Question: I am just wondering how to rotate a rectangle image with paintComponent() method of JLabel component and set its new width and height correctly?
I tried to rotate (see attached image) and the image scale becomes bigger but the JLabel scale keeps the same what makes image be out of JLabel bounds or something :S So my question is how to set image new width and height to component dynamically in a more optimal way?

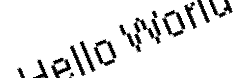
Answer: OK I tried the sample showed me. Thanks, David, you pointed me to right direction. I think it is <URL> to lean back on.
'''
public static BufferedImage rotateImage(Image image, int angle)
{
double sin = Math.abs(Math.sin(angle));
double cos = Math.abs(Math.cos(angle));
int originalWidth = image.getWidth(null);
int originalHeight = image.getHeight(null);
int newWidth = (int) Math.floor(originalWidth * cos + originalHeight * sin);
int newHeight = (int) Math.floor(originalHeight * cos + originalWidth * sin);
BufferedImage rotatedBI = new BufferedImage(newWidth, newHeight, BufferedImage.TRANSLUCENT);
Graphics2D g2d = rotatedBI.createGraphics();
g2d.setRenderingHint(RenderingHints.KEY_ANTIALIASING, RenderingHints.VALUE_ANTIALIAS_ON);
g2d.translate((newWidth - originalWidth) / 2, (newHeight - originalHeight) / 2);
g2d.rotate(angle, originalWidth / 2, originalHeight / 2);
g2d.drawImage(image, 0, 0, null);
g2d.dispose();
return rotatedBI;
}
'''
<URL>
I tested the snippet and the result image + its component's scale were really dynamic changed.
For example here is my version of an image rotated in 45 degrees angle

... As I could find (on blue background) its width is not totally fit to surround white image ... Actually I was looking for some kind of but I couldn't find it :( so I had to dig deeper to the problem and at least figure out how to and ...
OK, as a reault of my research, I tried to write some kind of my rotate code adaptation. Here it is :
'''
public static void rotateImage(Graphics g, Image image,int tilt,JComponent component)
{
// create the transform, note that the transformations happen
// in reversed order (so check them backwards)
AffineTransform at = new AffineTransform();
//5. modify component scale ...
double sin = Math.abs(Math.sin(Math.toRadians(tilt)));
double cos = Math.abs(Math.cos(Math.toRadians(tilt)));
int w=image.getWidth(null);
int h=image.getHeight(null);
int newW=(int) Math.floor(w * cos + h * sin);
int newH=(int) Math.floor(h * cos + w * sin);
component.setSize(newW, newH);
int width=component.getWidth();
int height=component.getHeight();
// 4. translate it to the center of the component
at.translate(width / 2, height / 2);
// 3. do the actual rotation
at.rotate(Math.toRadians(tilt));
// 2. just a scale because this image is big
// at.scale(1, 1);
// 1. translate the object so that you rotate it around the
// center (easier :))
at.translate(-image.getWidth(null)/2, -image.getHeight(null)/2);
// draw the image
((Graphics2D) g).drawImage(image, at, null);
}
'''
... so the result image rotated on -30 degrees tilt looks like this

I dearly hope the tip saves ones day :)
---
Thank you all for help